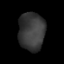
Tissue: lung
Cell type: Others
Senescence score: 0.1899
Nuclear area (px): 984
Mean DAPI intensity: 56.915